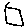
Label: house